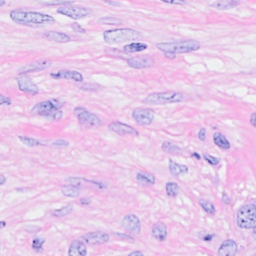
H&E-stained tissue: Breast